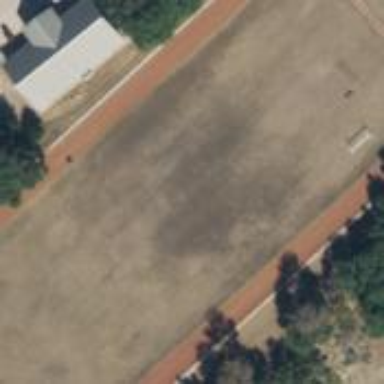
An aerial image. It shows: Pitch for American football.